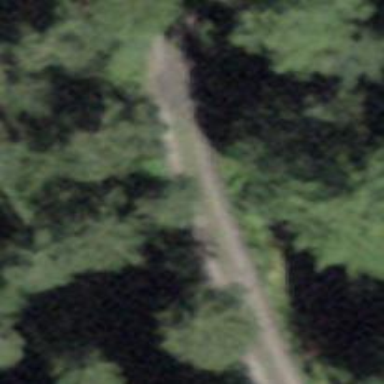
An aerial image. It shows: Track with grade 2 gravel surface.